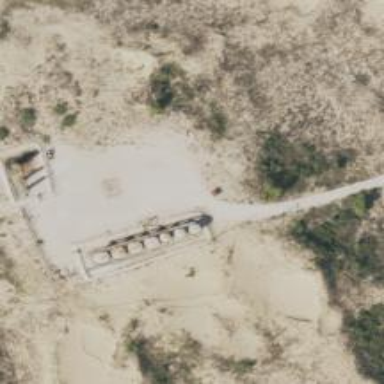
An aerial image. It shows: Storage tank with man-made structure.